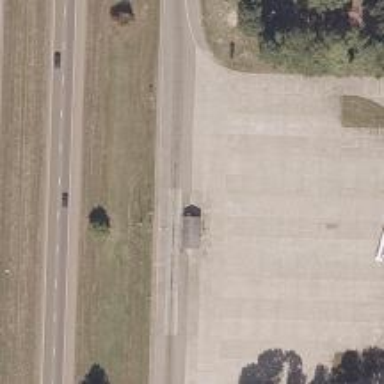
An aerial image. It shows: Weighbridge facility.